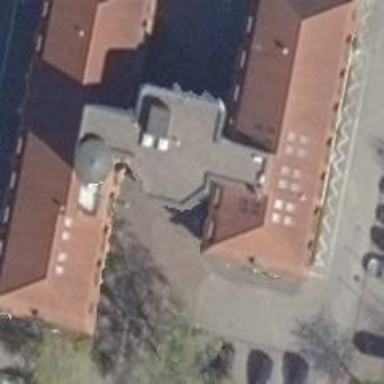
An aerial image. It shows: Police building.